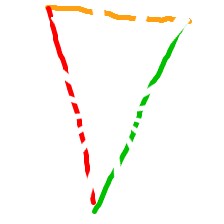
Shape: triangle